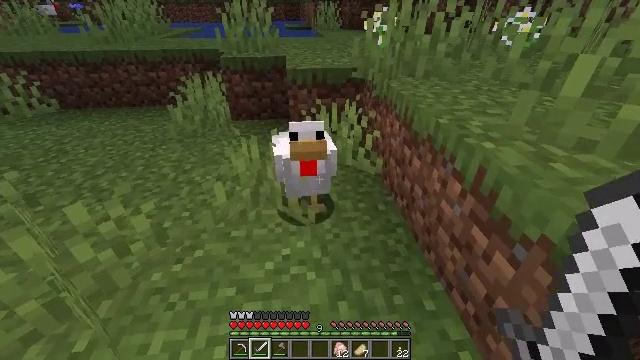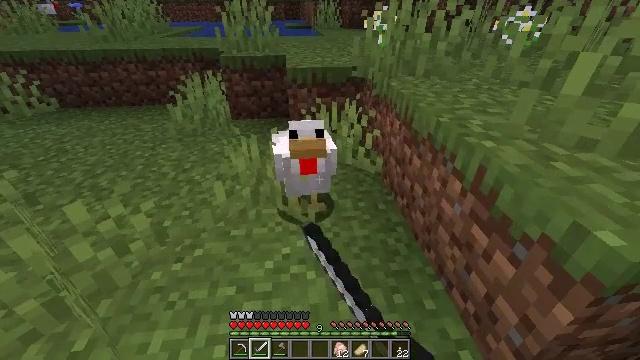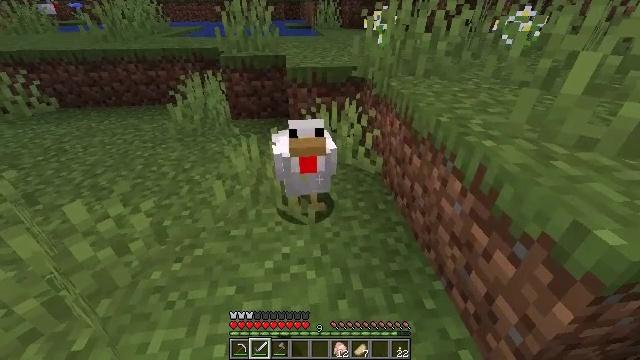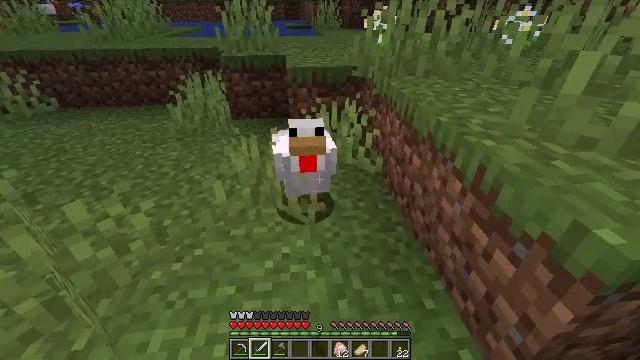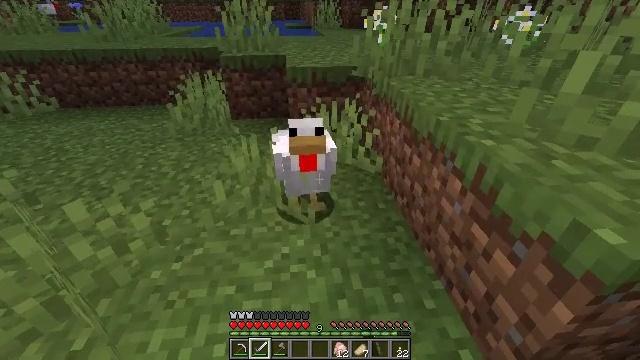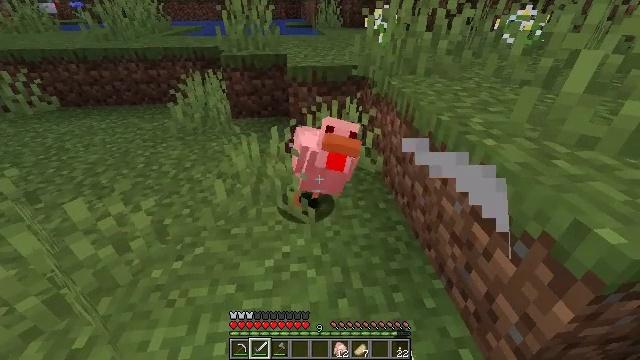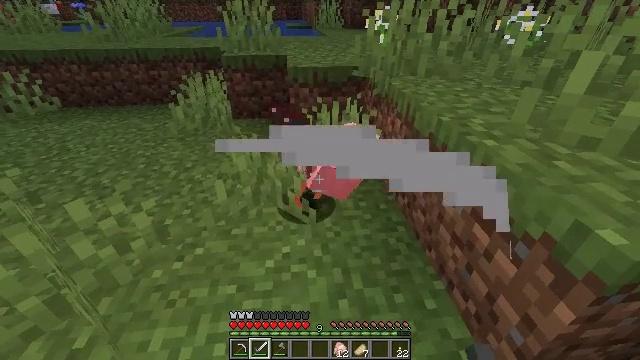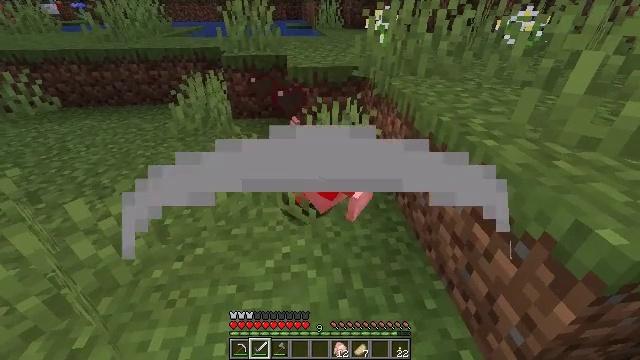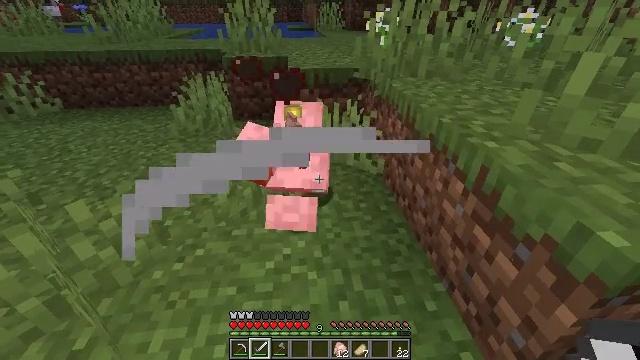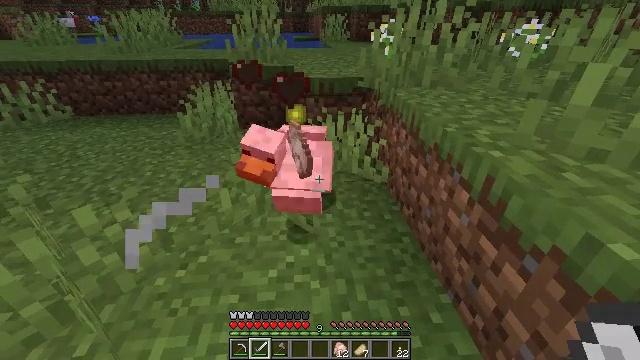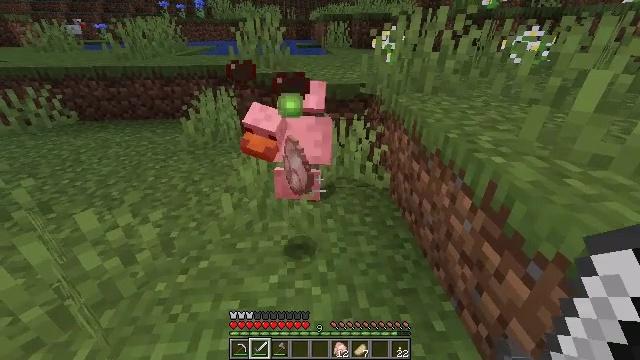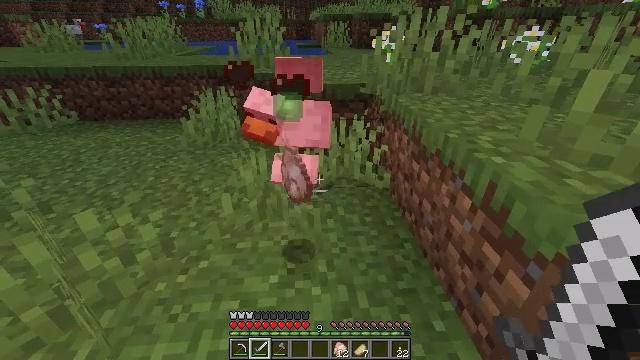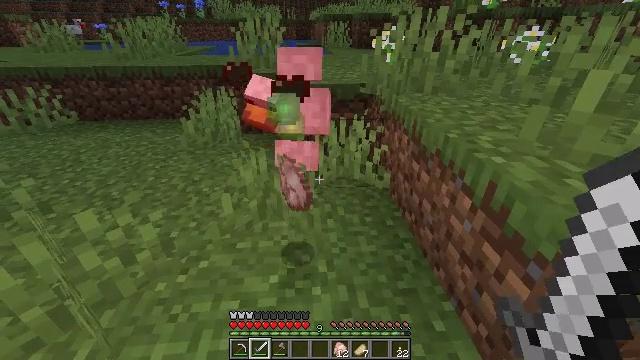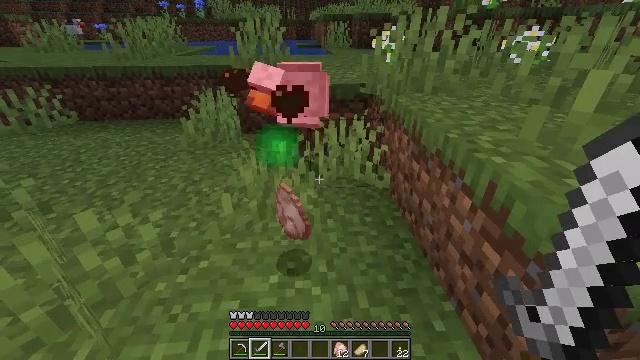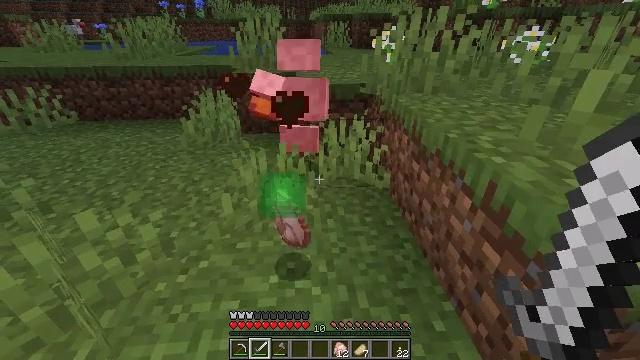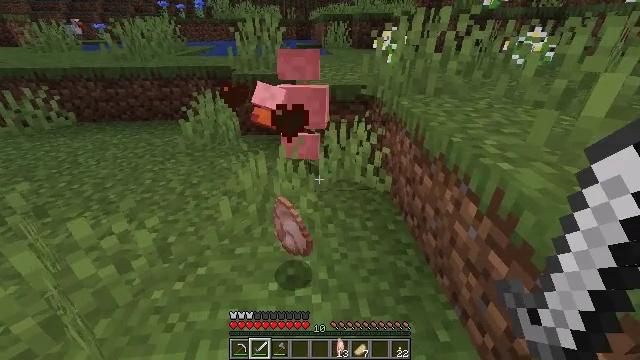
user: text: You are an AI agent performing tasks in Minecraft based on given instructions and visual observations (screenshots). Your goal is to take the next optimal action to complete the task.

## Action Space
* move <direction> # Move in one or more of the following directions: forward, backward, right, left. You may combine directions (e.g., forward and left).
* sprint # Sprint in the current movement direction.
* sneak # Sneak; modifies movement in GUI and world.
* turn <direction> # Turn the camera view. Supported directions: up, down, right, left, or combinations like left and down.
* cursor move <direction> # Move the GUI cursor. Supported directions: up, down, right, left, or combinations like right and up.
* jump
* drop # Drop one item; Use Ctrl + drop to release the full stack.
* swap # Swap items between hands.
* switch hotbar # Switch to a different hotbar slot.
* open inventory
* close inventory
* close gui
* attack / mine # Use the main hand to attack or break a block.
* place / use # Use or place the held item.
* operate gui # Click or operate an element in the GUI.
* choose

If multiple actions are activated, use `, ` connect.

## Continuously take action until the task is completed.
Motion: motion action
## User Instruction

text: Hunt animals.
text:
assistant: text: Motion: attack / mine
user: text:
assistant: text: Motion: attack / mine
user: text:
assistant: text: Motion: attack / mine
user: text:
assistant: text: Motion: no_op
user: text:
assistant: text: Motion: no_op
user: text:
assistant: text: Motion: no_op
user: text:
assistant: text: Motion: no_op
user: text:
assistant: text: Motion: no_op
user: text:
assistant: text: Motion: turn left and up
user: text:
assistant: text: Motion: turn up
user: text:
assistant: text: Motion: no_op
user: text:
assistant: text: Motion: no_op
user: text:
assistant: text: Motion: no_op
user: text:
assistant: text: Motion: no_op
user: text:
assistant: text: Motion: move forward
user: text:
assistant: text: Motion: move forward
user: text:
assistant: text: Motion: move forward
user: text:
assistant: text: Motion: move forward
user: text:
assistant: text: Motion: move forward, turn left and up
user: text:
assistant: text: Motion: move forward, turn left and up
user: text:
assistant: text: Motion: move forward, turn left and up
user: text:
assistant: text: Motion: move forward, turn left and up
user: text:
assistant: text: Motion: move forward, turn left and up
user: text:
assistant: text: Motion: move forward
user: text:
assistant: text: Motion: move forward
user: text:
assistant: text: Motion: move forward, turn left
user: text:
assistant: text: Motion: move forward, turn left and up
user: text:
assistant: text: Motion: move forward, turn left and up
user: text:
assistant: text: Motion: move forward, turn left and up
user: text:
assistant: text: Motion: move forward, turn left and up